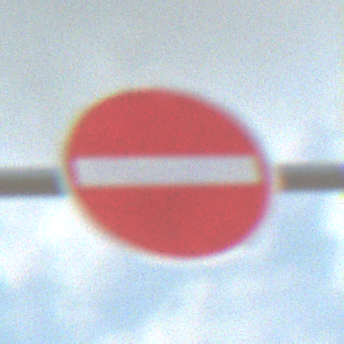
Verkehrszeichen: VerbotDerEinfahrt
Umgebung: Outdoor, Suburban
Tageszeit: Midday
Wetter: PartlyCloudy
Licht: Natural
Jahreszeit: Summer
Kontrast: HighContrast